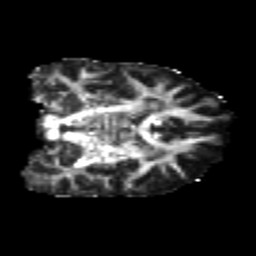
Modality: FA
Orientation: coronal
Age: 22
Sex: female
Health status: healthy
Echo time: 0.074 s